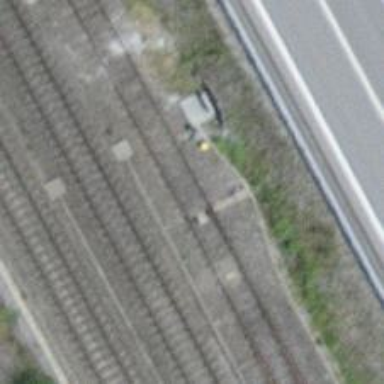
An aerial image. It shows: Railway switch with the turnout pointing to the right.